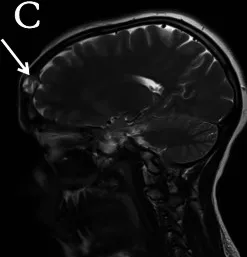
Preoperative imaging including MRI and CT scan. (C) T2-weighted MRI sagittal view reveals tumor impingement of the dura (white arrow). . CT: computed tomography; MRI: magnetic resonance imaging.
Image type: radiology (mri)